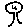
Label: tree